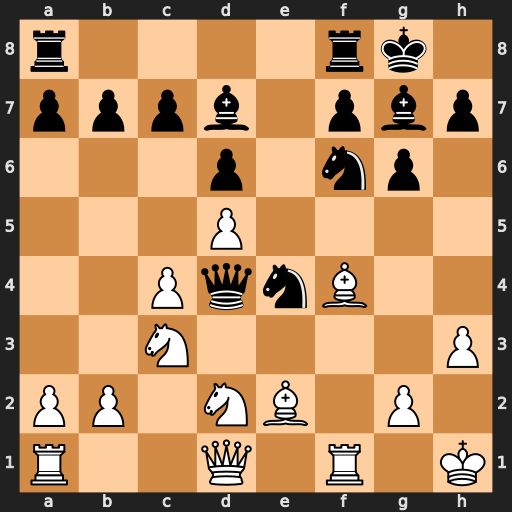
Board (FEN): r4rk1/pppb1pbp/3p1np1/3P4/2PqnB2/2N4P/PP1NB1P1/R2Q1R1K
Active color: w
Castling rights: -
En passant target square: -
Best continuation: Ndxe4 Nxe4 Qxd4 Bxd4 Nxe4